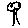
Label: tree